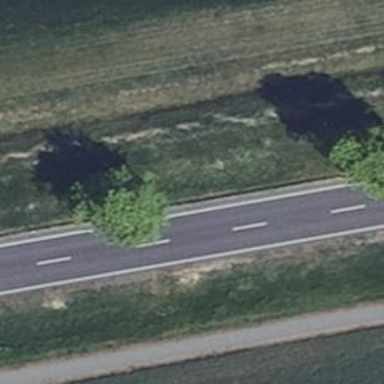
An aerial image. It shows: Deciduous tree with broadleaved leaves.